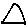
Label: triangle